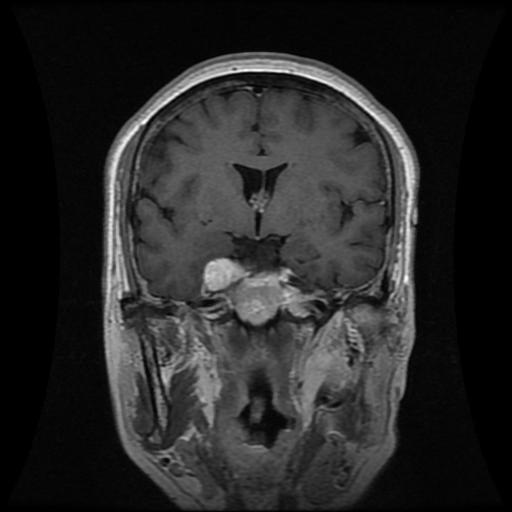
Label: meningioma